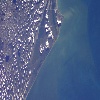
Label: water